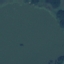
Land use / land cover: SeaLake